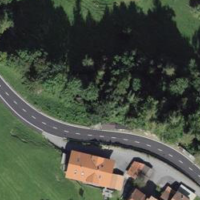
EUNIS habitat code: 44
Species observed at this site:
Milvus milvus